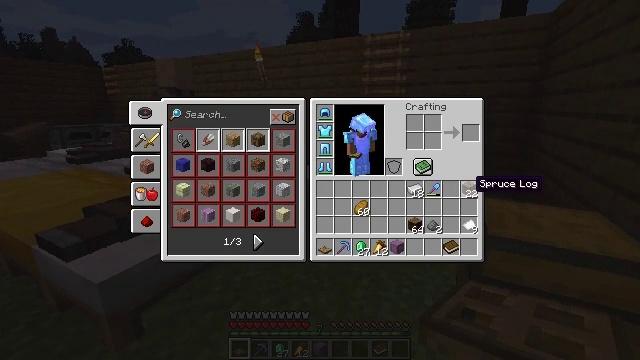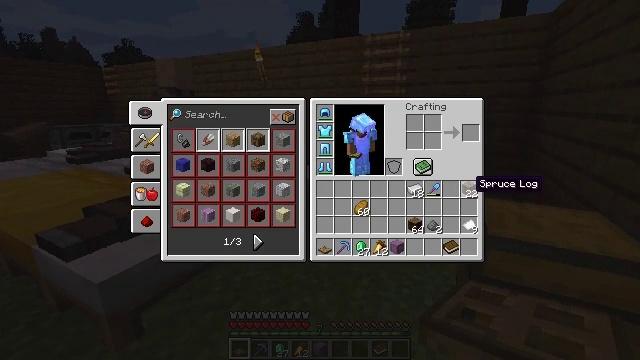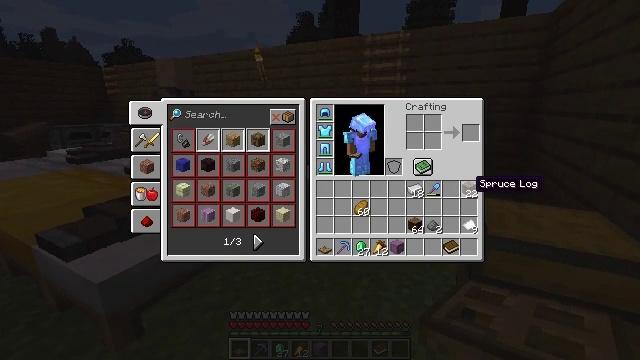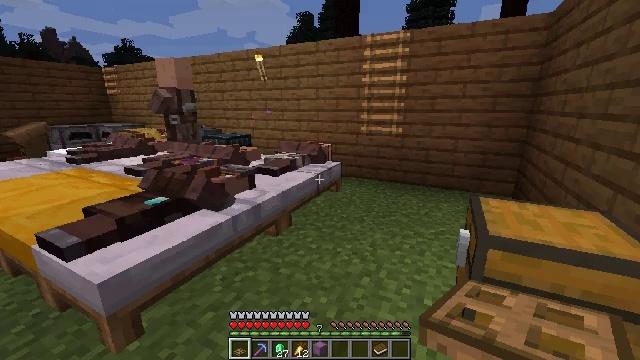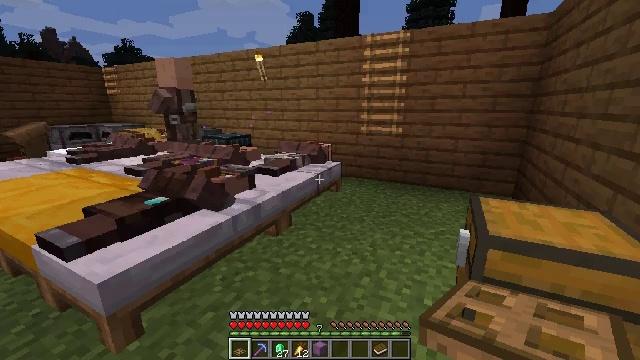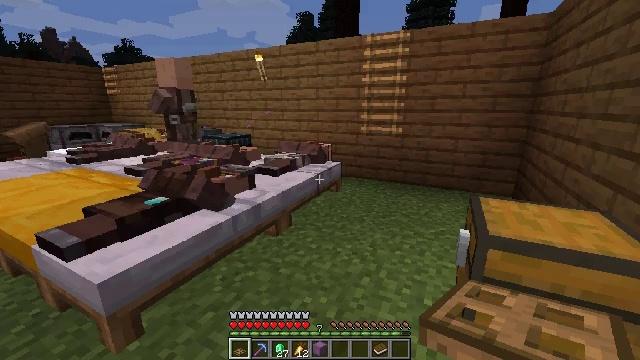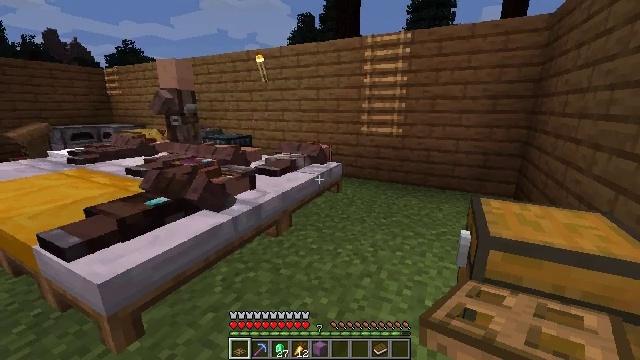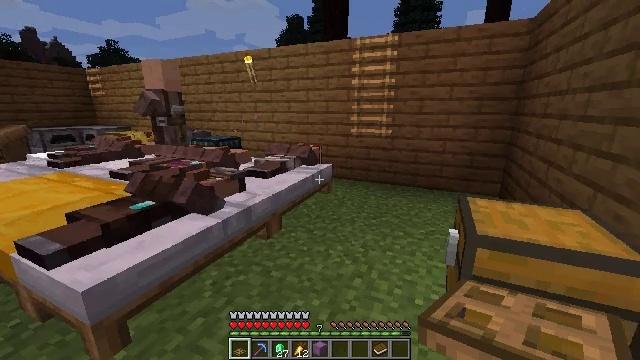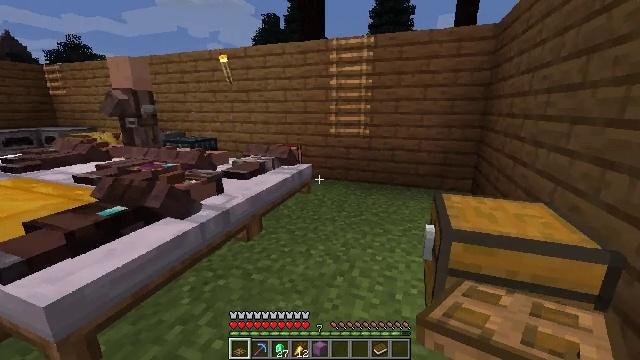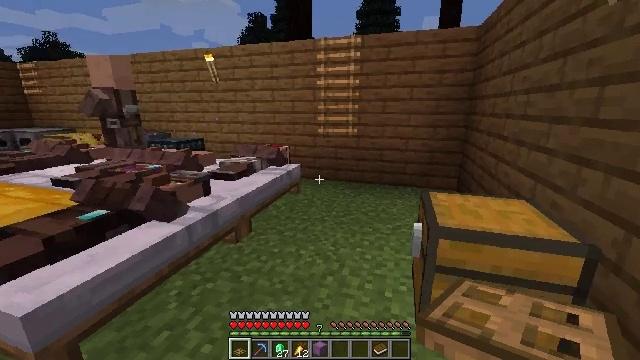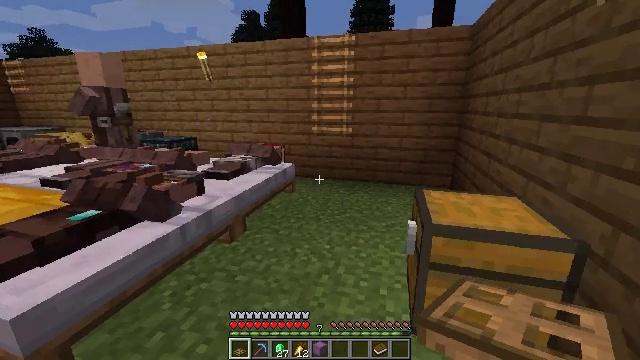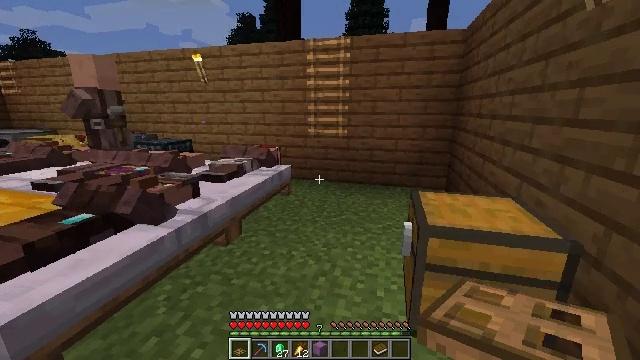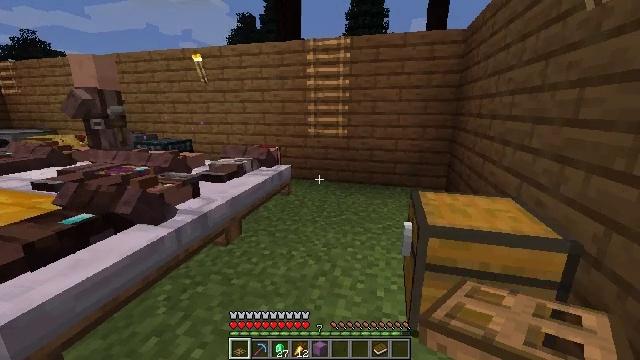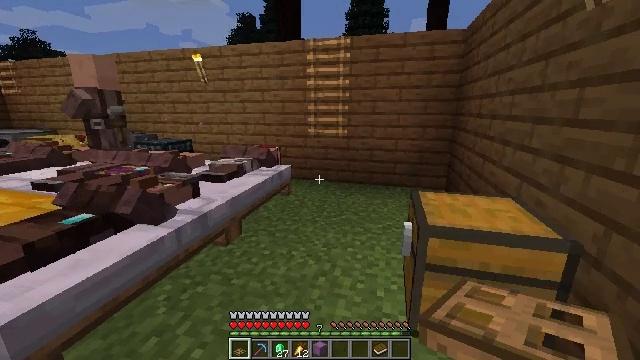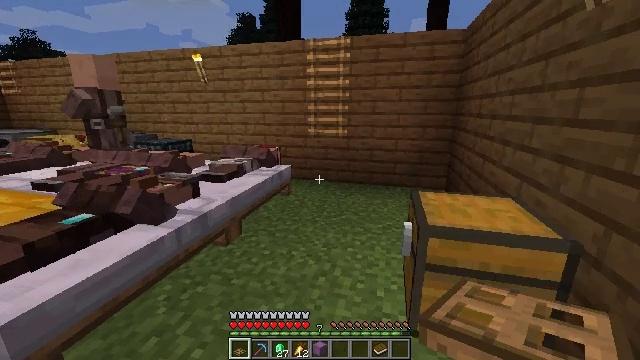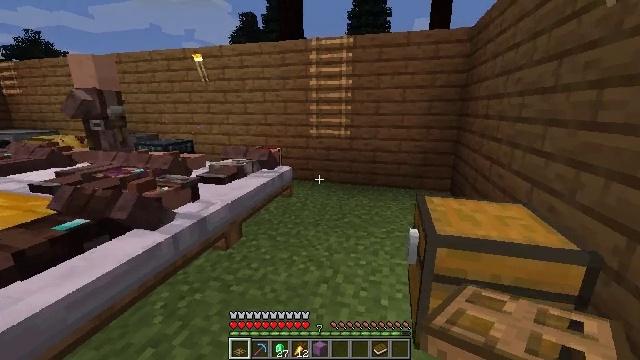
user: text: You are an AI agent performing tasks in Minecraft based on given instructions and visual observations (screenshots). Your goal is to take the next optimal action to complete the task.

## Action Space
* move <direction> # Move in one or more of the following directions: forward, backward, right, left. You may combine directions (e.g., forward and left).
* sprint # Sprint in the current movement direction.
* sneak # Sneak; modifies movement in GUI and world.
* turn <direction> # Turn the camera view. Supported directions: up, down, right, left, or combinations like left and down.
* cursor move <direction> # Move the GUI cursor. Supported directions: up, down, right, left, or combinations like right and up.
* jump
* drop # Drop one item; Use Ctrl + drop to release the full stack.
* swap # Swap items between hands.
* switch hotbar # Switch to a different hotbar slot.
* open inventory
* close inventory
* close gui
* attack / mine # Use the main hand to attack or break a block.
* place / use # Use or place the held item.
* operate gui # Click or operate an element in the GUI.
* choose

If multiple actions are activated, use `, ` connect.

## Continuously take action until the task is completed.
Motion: motion action
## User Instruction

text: Manufacture an ender pearl.
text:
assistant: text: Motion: no_op
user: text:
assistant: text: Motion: no_op
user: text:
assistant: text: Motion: close inventory
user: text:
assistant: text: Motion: close inventory
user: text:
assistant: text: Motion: close inventory
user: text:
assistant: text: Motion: no_op
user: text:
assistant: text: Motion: turn right
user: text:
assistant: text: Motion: turn right
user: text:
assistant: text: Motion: turn right
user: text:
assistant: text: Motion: turn right
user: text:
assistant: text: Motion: no_op
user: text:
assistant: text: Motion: no_op
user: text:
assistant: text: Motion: no_op
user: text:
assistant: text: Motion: no_op
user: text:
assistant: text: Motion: move forward
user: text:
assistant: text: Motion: move forward
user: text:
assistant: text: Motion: move forward
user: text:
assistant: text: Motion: move forward
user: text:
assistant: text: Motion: move forward
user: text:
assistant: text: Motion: move forward
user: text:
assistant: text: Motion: move forward
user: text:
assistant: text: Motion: move forward, sprint
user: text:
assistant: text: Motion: move forward, sprint
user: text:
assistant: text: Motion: move forward, sprint
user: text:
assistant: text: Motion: move forward, sprint
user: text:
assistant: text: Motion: move forward, sprint, turn up
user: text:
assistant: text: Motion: move forward, sprint
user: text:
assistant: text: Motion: move forward, sprint
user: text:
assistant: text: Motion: move forward, sprint
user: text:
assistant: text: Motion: move forward, sprint, turn up, jump